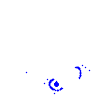
Particle: pion